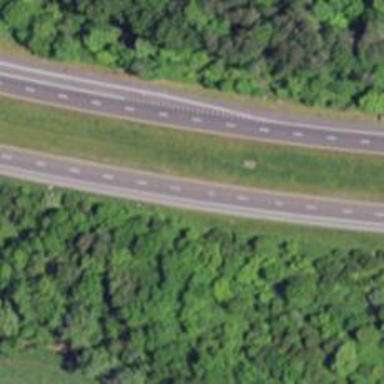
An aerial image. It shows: This image shows trunk highway that functions as expressway.